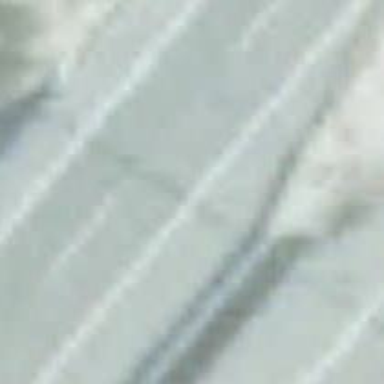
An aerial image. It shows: Motorway.